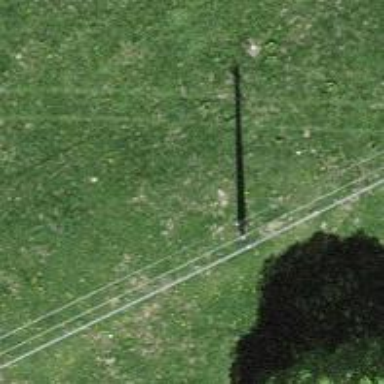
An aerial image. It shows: Power pole.